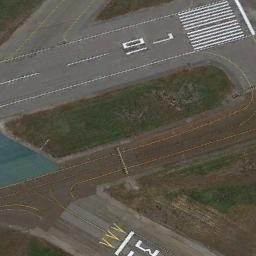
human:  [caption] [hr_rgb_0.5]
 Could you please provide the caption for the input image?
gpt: The two runways go through the lawn and one of the runways of the designation marking is 10L .

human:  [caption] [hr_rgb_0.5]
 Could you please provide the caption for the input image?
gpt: The runway is on the grass next to the bare land .

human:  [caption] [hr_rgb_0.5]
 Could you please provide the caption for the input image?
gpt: Next to many complex staggered runways is a large green lawn with white short and thick lines and digital signs on the runway .

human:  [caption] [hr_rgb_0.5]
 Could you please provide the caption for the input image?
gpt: The grass is beside the runway .

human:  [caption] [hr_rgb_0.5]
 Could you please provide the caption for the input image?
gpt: There are green lawns beside the runway with white marks .